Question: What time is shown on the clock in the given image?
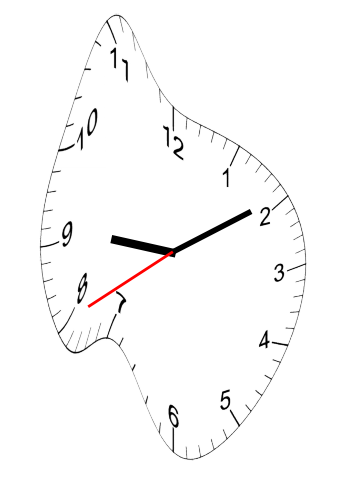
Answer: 09:09:40